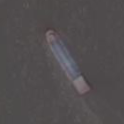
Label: civil